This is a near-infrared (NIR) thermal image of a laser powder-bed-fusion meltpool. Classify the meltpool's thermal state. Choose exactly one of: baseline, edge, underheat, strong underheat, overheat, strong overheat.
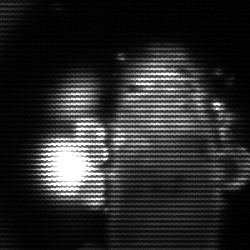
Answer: strong underheat